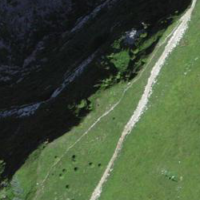
EUNIS habitat code: 23
Species observed at this site:
Marmota marmota
Oenanthe oenanthe
Phoenicurus ochruros